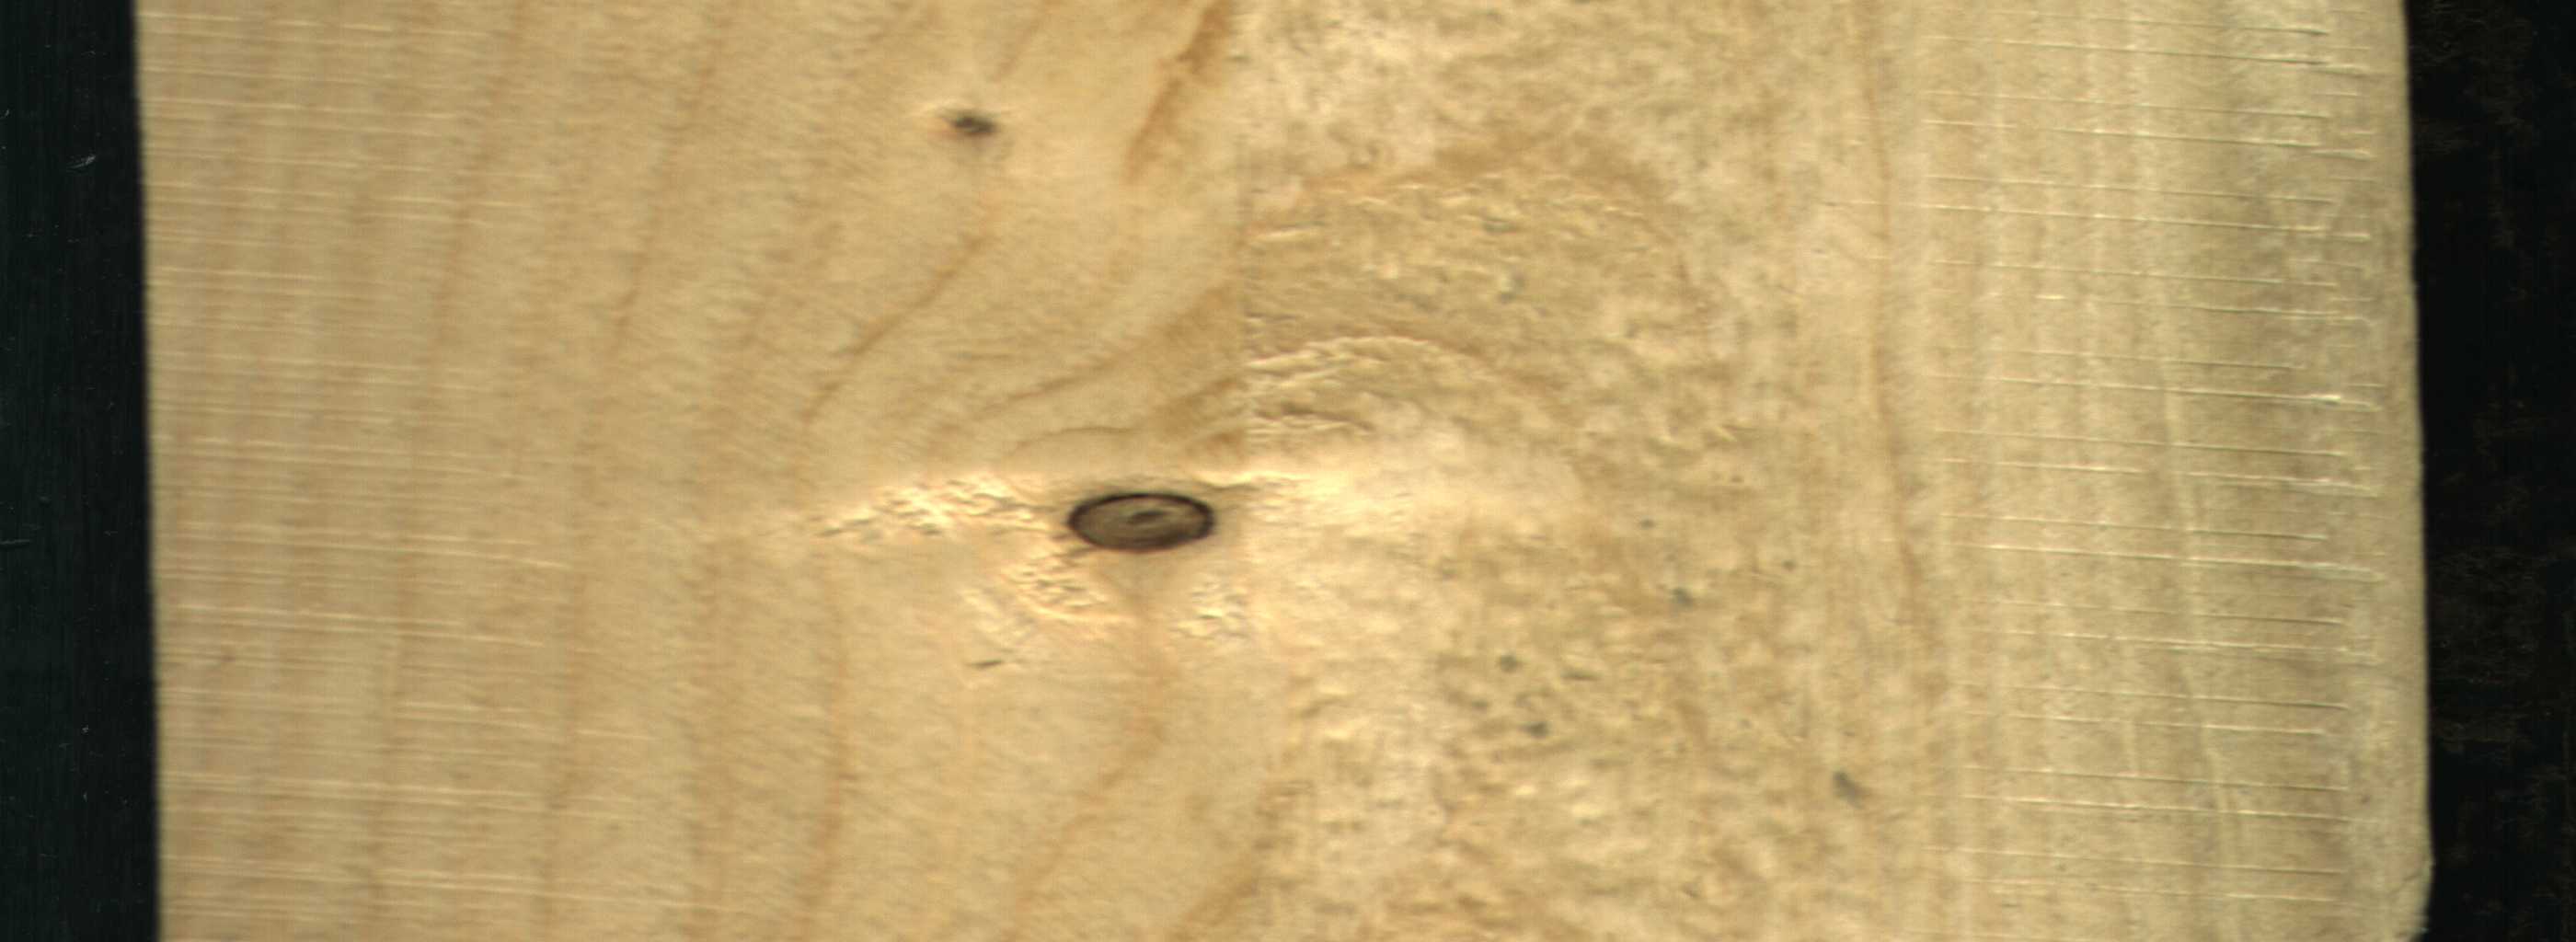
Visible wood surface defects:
Dead_Knot
Live_Knot